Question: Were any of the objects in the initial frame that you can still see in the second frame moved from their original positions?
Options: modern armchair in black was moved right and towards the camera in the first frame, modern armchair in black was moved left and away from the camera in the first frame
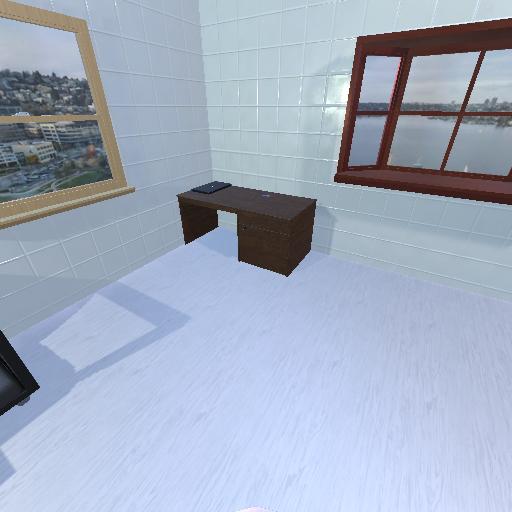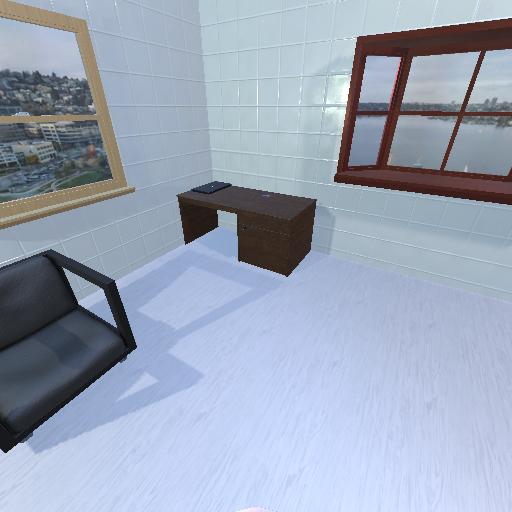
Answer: modern armchair in black was moved right and towards the camera in the first frame